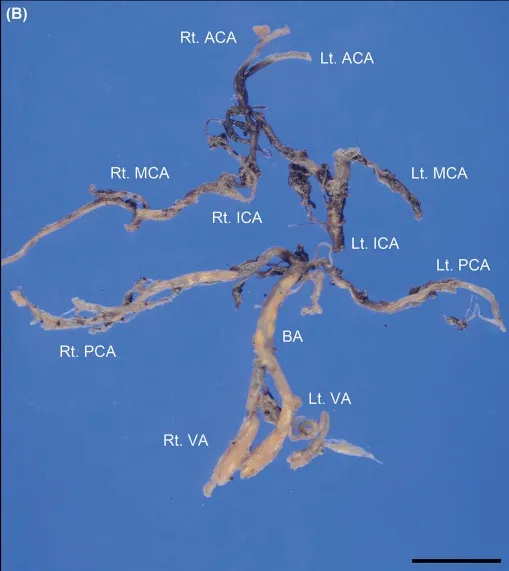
(B) Macroscopic image showing the cerebral vasculature. We did not find any evidence of saccular aneurysm in these vessels. The posterior communicating arteries were not identified. Scale bars indicate 2 cm.
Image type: radiology (ct)